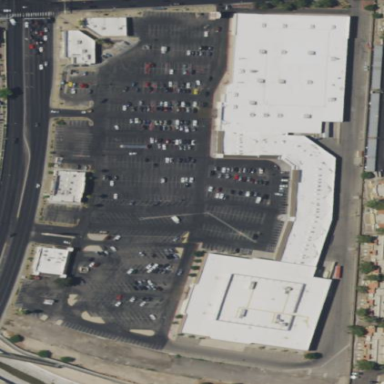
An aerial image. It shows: Retail area.